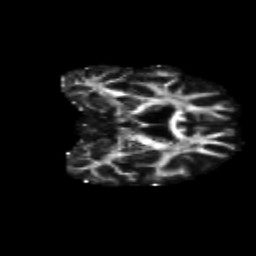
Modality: FA
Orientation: coronal
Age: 69
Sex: male
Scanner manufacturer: siemens
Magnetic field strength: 3 T
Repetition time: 4.71 s
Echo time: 0.0906 s